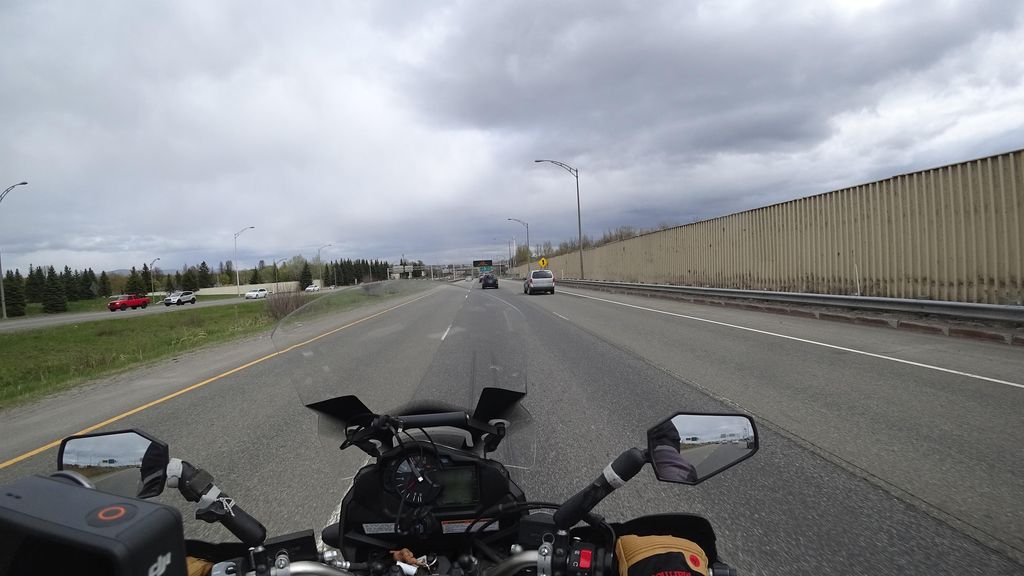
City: quebec_city